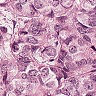
Metastatic tissue present: yes